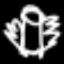
Label: angel